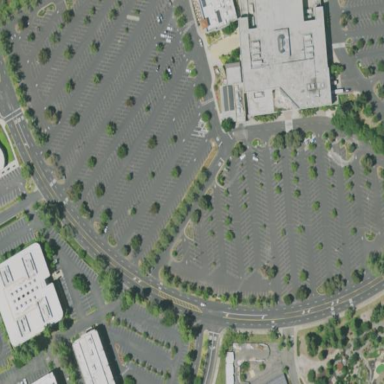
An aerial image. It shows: Parking area with surface.